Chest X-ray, AP view. Patient: 39 years old, sex F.
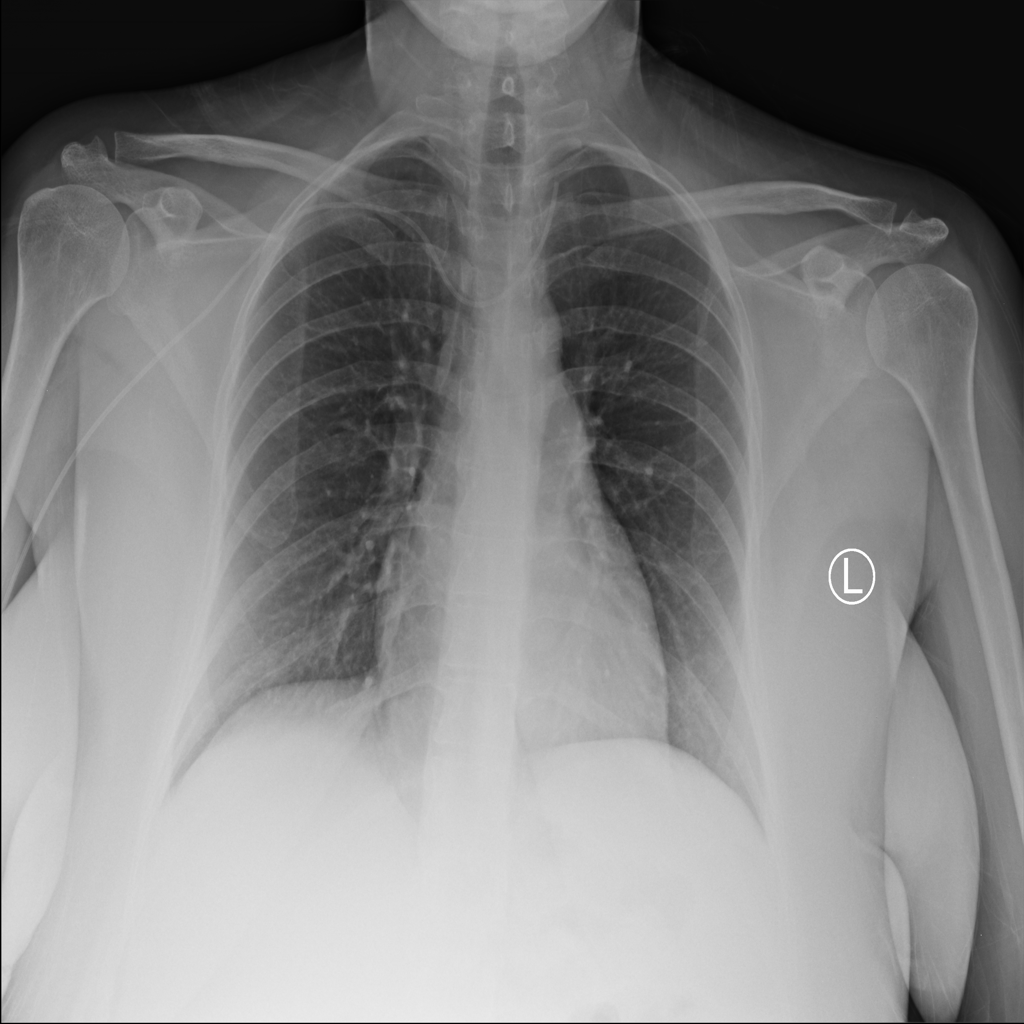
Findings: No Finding